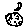
Label: moon